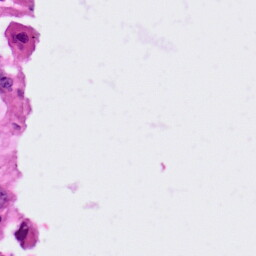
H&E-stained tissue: Lung